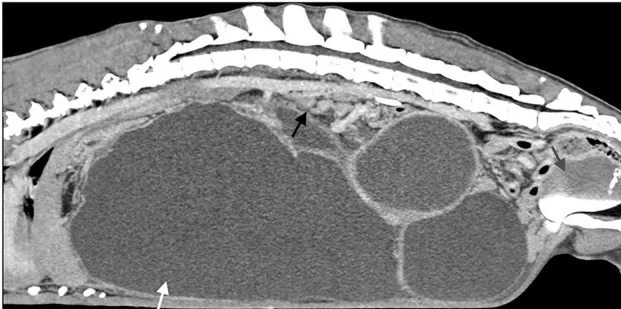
Post-contrast CT acquisition of the abdomen of D7. At the level of the left kidney. Sagittal multiplanar reconstruction image, soft tissue window. A large amount of peritoneal fluid (white arrow) loculated by multiple hyperattenuating septations and dorsal gathering of the intestines is present (black arrows). Note also the mass effect of the fluid filled cavities and the secondary caudal displacement of the urinary bladder (gray arrow).
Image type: radiology (ct)